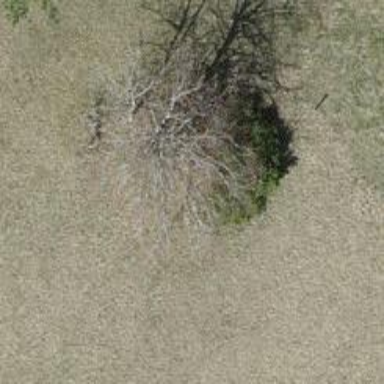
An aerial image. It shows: Beautiful tree in nature.